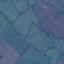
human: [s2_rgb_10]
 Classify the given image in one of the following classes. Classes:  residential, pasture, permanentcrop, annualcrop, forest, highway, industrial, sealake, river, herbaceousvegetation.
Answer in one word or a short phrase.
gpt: Pasture